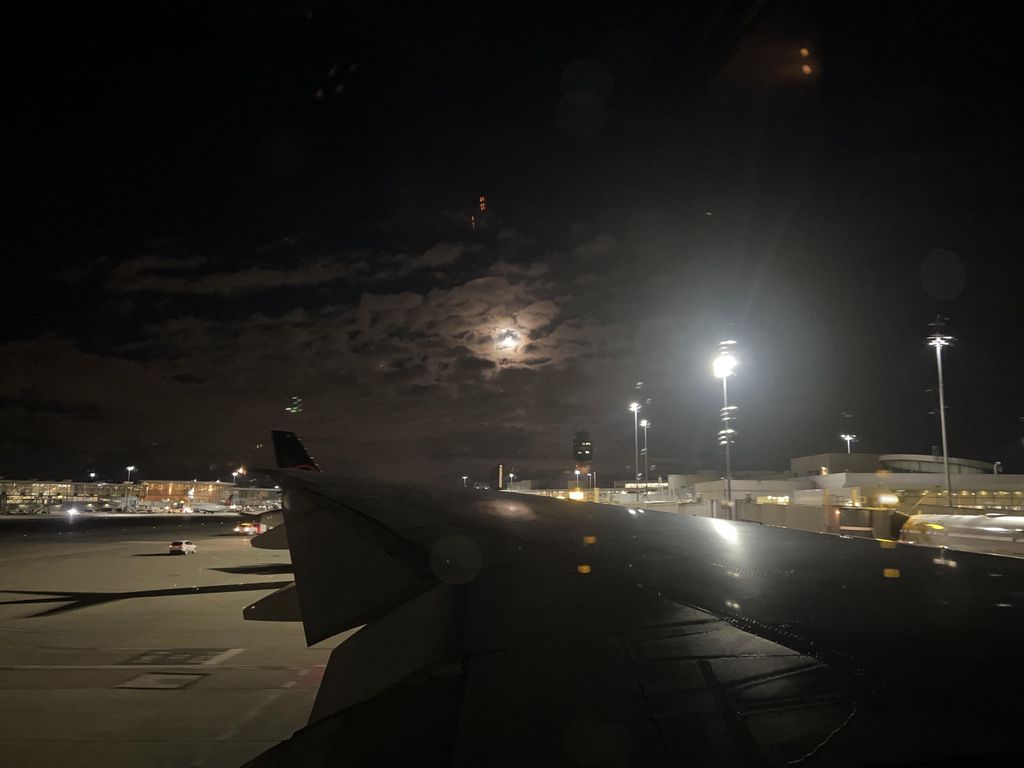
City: vancouver